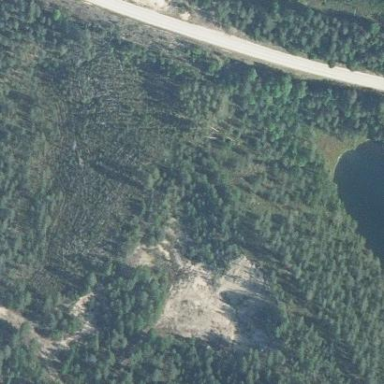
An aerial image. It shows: Quarry area rich in gravel resources.